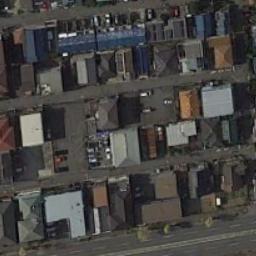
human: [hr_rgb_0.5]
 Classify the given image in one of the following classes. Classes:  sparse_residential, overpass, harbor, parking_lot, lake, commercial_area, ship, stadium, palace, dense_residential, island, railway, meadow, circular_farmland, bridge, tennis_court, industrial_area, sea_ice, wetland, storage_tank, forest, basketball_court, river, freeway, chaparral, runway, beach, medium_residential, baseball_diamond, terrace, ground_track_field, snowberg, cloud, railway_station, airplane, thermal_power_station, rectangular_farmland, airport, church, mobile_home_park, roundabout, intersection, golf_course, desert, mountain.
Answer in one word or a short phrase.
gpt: dense_residential